Interaction volume radius: 10 \u00c5
Interaction volume height: 10 \u00c5
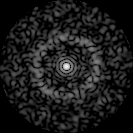
Disorder parameter: 0.7974